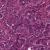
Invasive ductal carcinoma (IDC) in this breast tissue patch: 1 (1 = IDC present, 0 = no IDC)